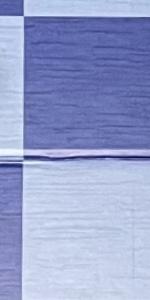
Label: Empty